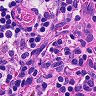
Metastatic tissue present: no